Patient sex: M
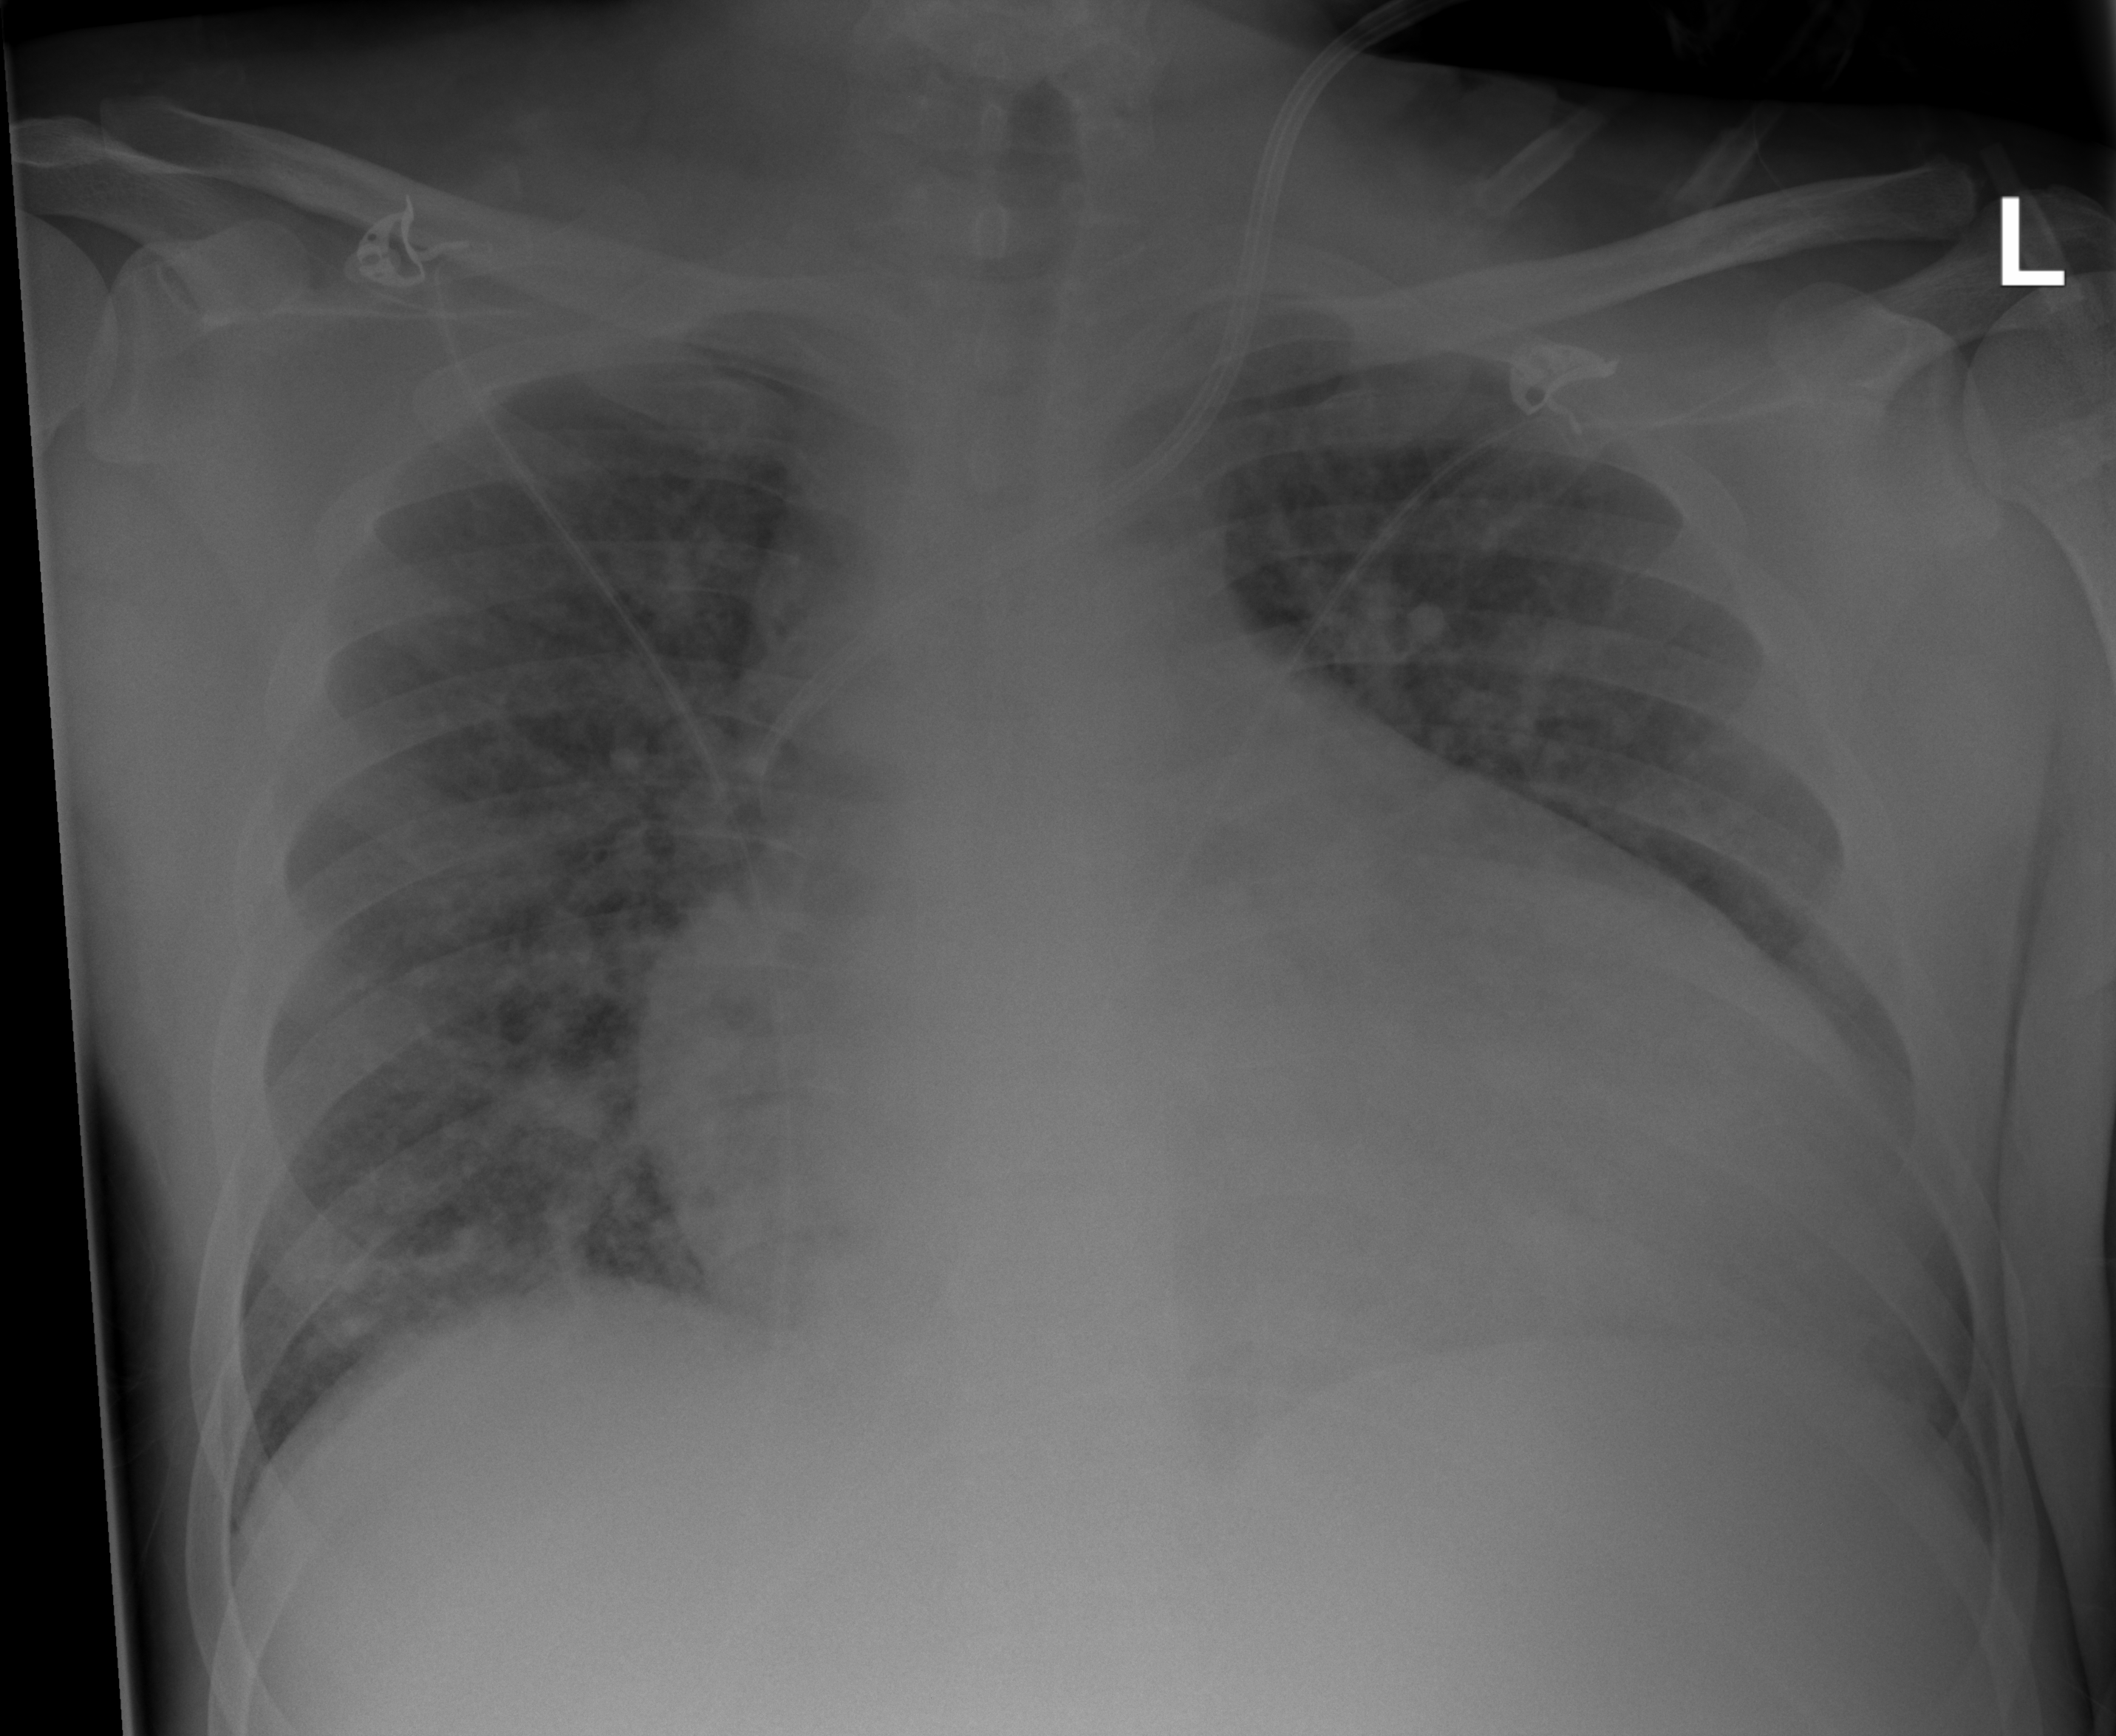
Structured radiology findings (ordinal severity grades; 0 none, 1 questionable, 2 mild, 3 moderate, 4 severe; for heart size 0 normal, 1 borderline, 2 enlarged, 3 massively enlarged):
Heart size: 3
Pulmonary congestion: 2
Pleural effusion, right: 0
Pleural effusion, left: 1
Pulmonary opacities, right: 2
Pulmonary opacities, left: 2
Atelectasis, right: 2
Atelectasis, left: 2